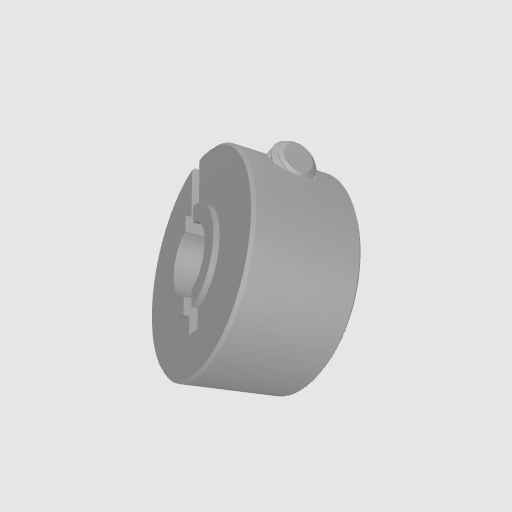
Part: ClampCollar6ID